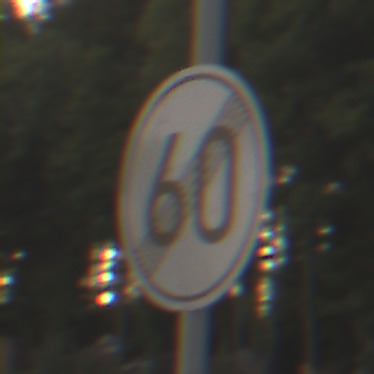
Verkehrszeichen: EndeGeschwindigkeit60
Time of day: SunriseSunset
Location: Outdoor (Nature)
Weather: Clear
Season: NotSpecified
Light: Natural